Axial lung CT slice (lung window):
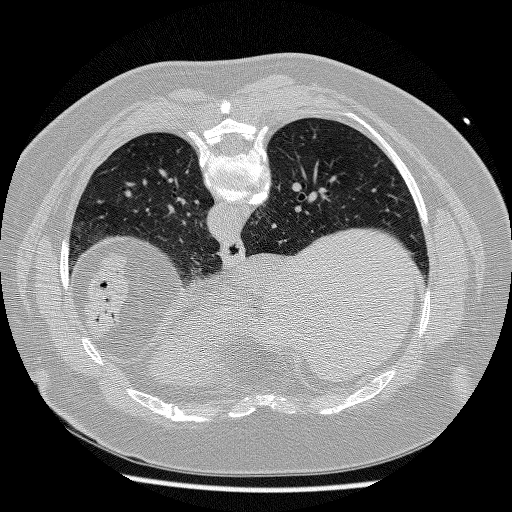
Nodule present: no